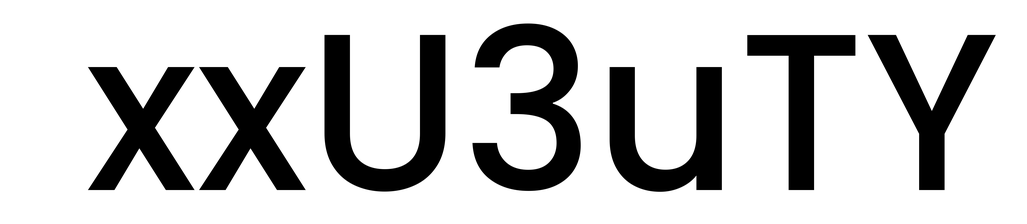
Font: Poppins-Medium